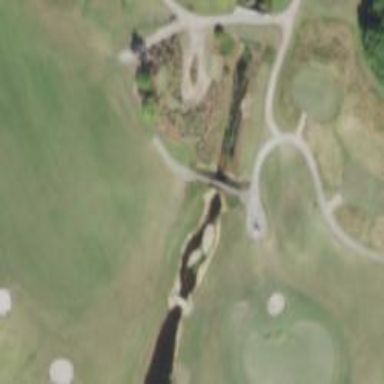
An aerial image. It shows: Path designated for golf carts.